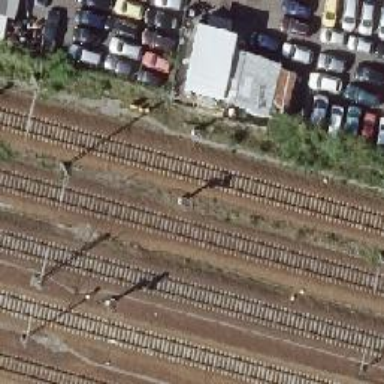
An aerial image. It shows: Railway signal.